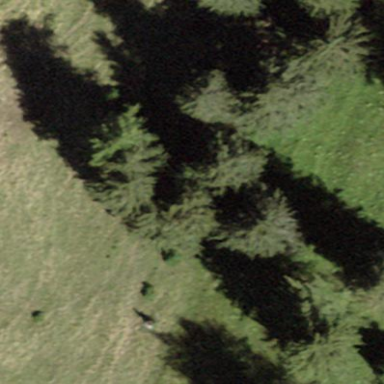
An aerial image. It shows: Forest area.